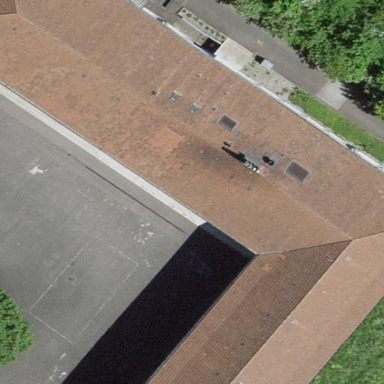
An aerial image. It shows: School building.